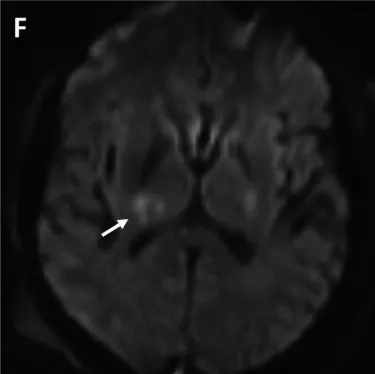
Patient #10. Post-operatively he experienced a small right thalamic stroke [(F) axial diffusion-weighted MRI, arrow highlighting stroke], likely from perforators off the severely diseased and sacrificed P2 segment, as well as a small right occipital stroke of unclear etiology (not shown). He had left mild hemiparesis and a partial left hemianopsia. This significantly improved on 9-month follow, where he was living at home and performing all activities of daily living independently.
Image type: radiology (mri)